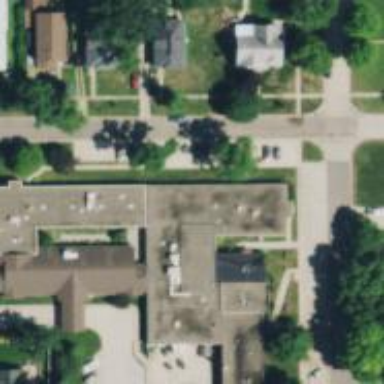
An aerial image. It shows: Nursing home.